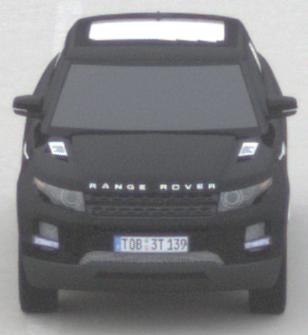
Make: Land Rover
Model: Range Rover Evoque 2.0 Si4
Detailed model: Range Rover Evoque (I)
Model produced from: 2011/08
Model produced until: 2013/11
Doors: 5
Color: black
Road condition: dry road
Daytime: morning or afternoon
Contrast: low contrast